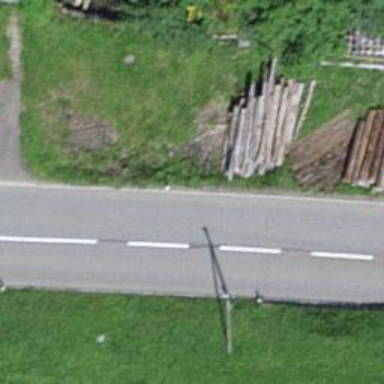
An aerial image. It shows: Asphalt road classified as primary highway.